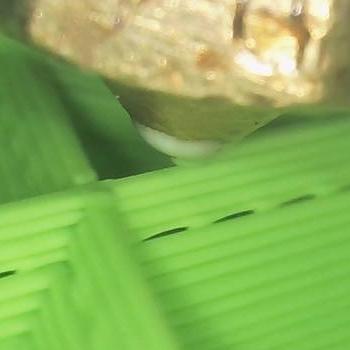
Flow rate: 105%